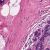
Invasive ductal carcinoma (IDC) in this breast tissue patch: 0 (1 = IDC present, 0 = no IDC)